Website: lowes
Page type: review-order
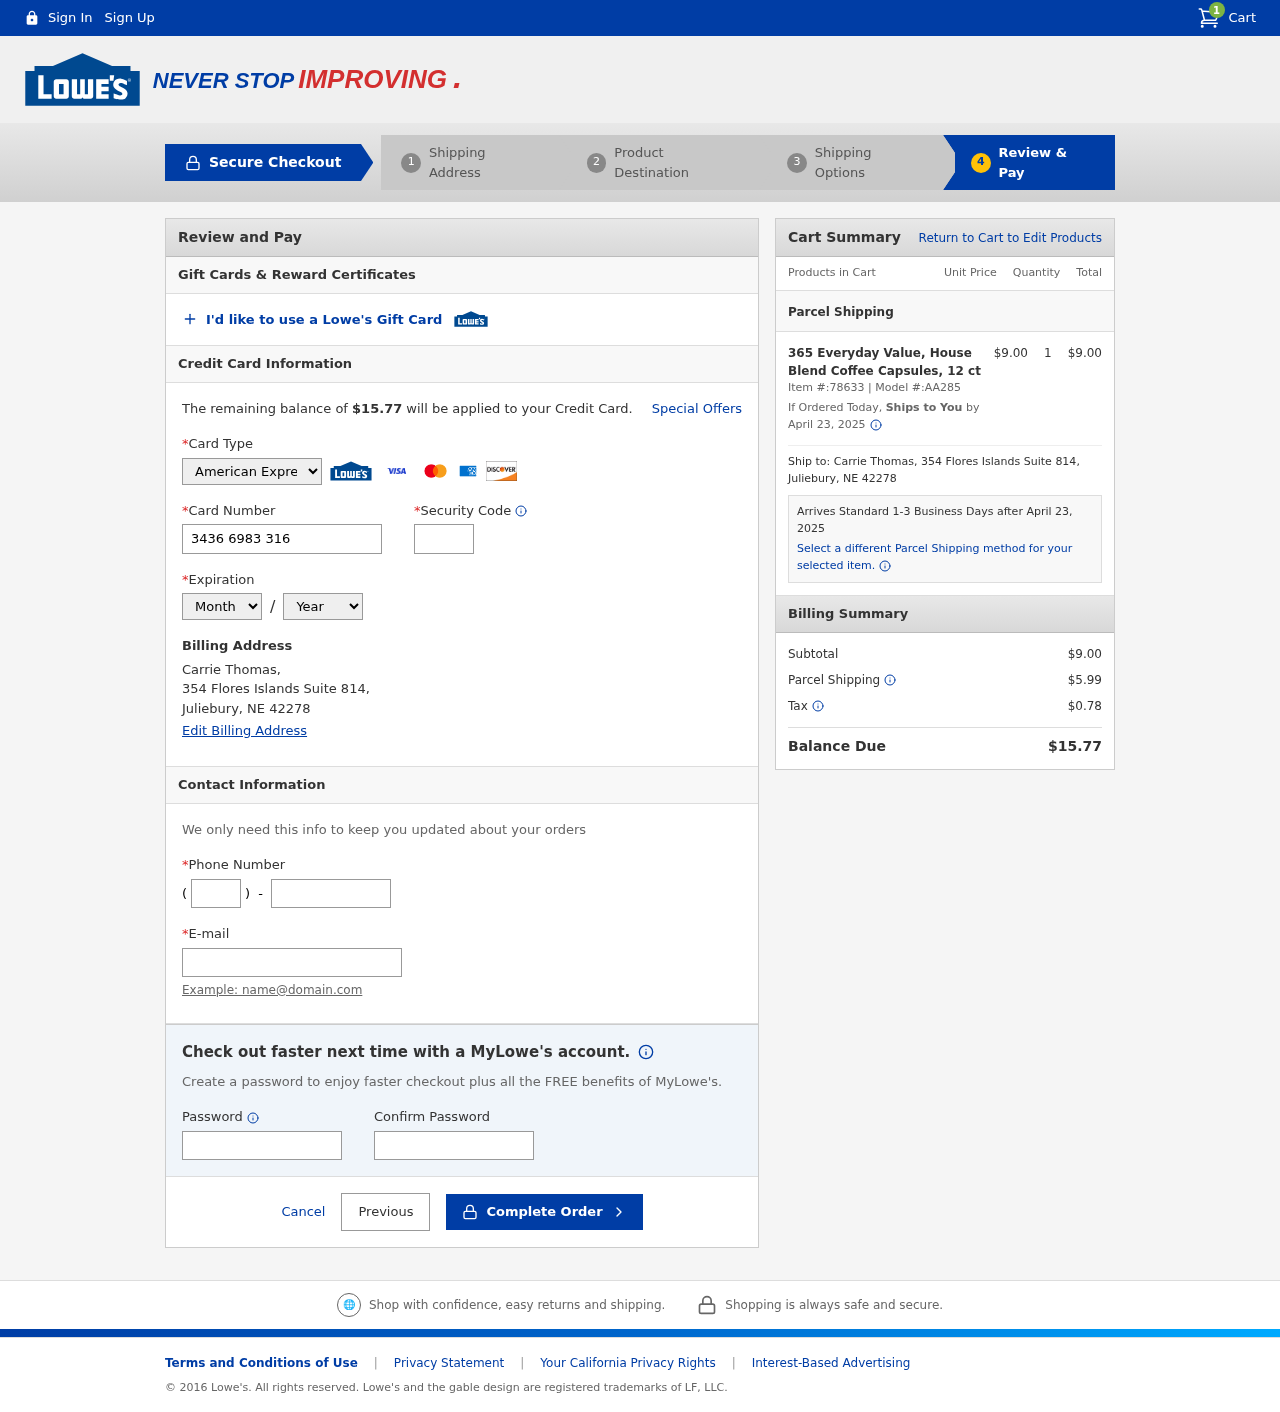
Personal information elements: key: PII_CARD_CVV
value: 9759
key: PII_CARD_EXPIRY_MONTH
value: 01
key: PII_CARD_EXPIRY_YEAR
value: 26
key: PII_CARD_NUMBER
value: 3436 6983 3163 320
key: PII_CARD_TYPE
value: American Express
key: PII_CITY
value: Juliebury
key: PII_EMAIL
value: carriethomas@yahoo.com
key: PII_FULLNAME
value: Carrie Thomas,
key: PII_PHONE
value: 8488240553
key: PII_PHONE_AREA
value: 848
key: PII_POSTCODE
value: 42278
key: PII_STATE_ABBR
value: NE
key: PII_STREET
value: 354 Flores Islands Suite 814
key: PII_STREET
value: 354 Flores Islands Suite 814,
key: PII_FULLNAME2
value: Carrie Thomas
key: PII_POSTCODE_FULL
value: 42278
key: PII_CITY_STATE
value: Juliebury, NE
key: PII_CITY_STATE_ZIP
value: Juliebury, NE 42278
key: PII_POSTCODE_NUMERIC
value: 42278
Product elements: key: PRODUCT1_NAME
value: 365 Everyday Value, House Blend Coffee Capsules, 12 ct
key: PRODUCT1_PRICE
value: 9
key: PRODUCT1_QUANTITY
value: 1
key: PRODUCT1_ITEM_NUMBER
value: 78633
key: PRODUCT1_MODEL_NUMBER
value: AA285
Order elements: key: ORDER_NUM_ITEMS
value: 1
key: ORDER_TOTAL
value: $15.77
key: ORDER_SHIPPING_DATE
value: April 23, 2025
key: ORDER_SUBTOTAL
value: $9.00
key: ORDER_SHIPPING_DATE2
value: April 23, 2025
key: ORDER_SUBTOTAL2
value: $9.00
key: ORDER_SHIPPING_COST
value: $5.99
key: ORDER_TAX
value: $0.78